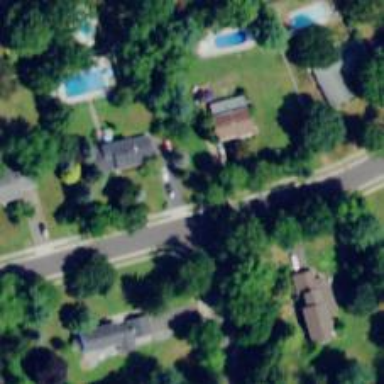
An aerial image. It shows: Neighborhood.